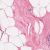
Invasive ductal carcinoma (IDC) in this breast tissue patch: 0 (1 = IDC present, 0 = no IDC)